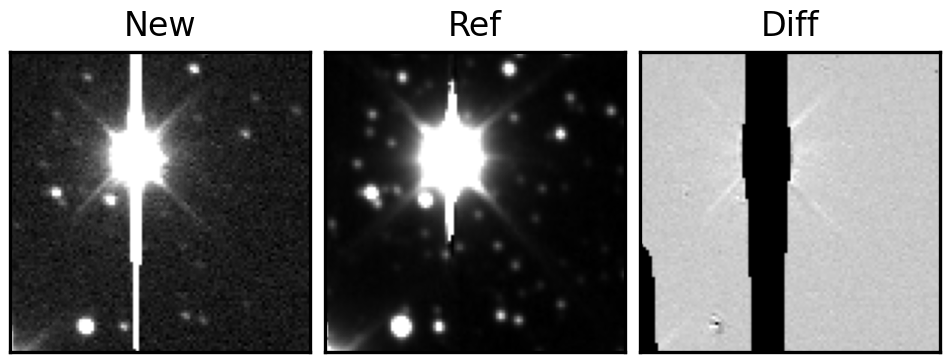
Label: bogus